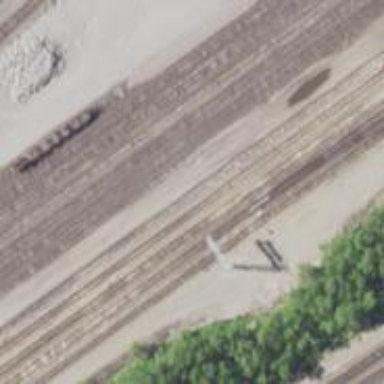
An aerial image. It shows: Railway signal.